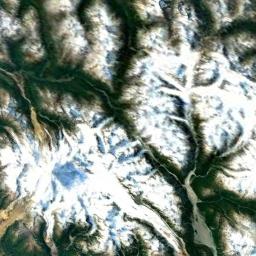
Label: snowberg